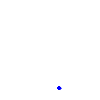
Particle: proton